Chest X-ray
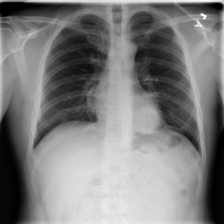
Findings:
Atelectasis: negative
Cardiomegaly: negative
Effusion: negative
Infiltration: positive
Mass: positive
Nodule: negative
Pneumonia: negative
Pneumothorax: negative
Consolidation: negative
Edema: negative
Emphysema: negative
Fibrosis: negative
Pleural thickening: negative
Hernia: negative